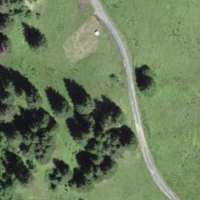
EUNIS habitat code: 32
Species observed at this site:
Silene dioica
Ajuga reptans